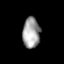
Tissue: prostate
Cell type: Myeloid cells
Senescence score: 0.6841
Nuclear area (px): 520
Mean DAPI intensity: 159.906